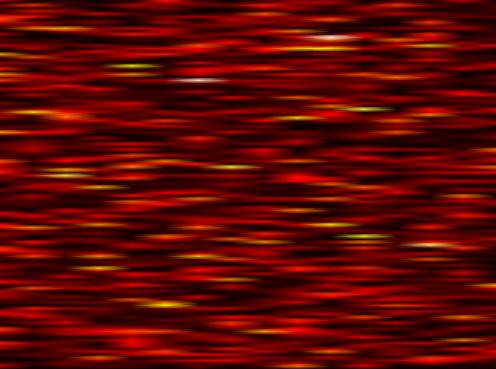
Label: FOFDM